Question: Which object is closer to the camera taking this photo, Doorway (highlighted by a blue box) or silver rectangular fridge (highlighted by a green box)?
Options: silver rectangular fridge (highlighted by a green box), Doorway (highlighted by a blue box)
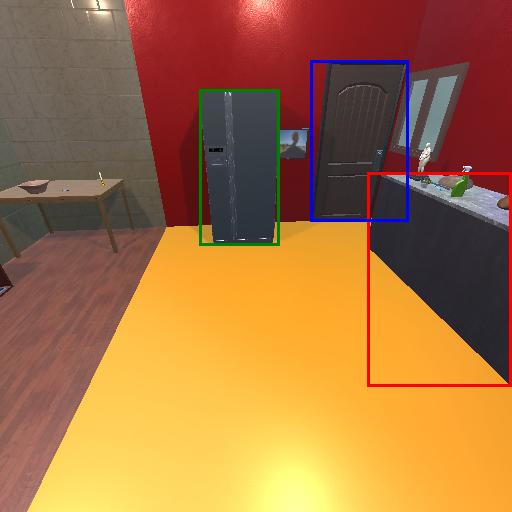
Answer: silver rectangular fridge (highlighted by a green box)